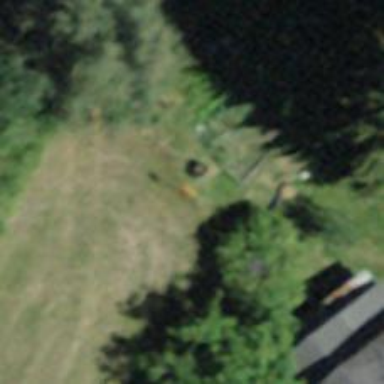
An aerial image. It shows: Pole with roof-covered pipeline marker.